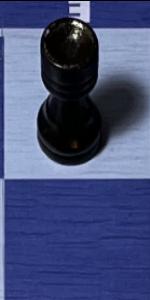
Label: Empty